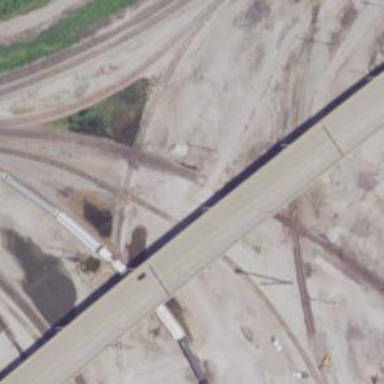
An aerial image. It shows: Railway crossing.